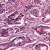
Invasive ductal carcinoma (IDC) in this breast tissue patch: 1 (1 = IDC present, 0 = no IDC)